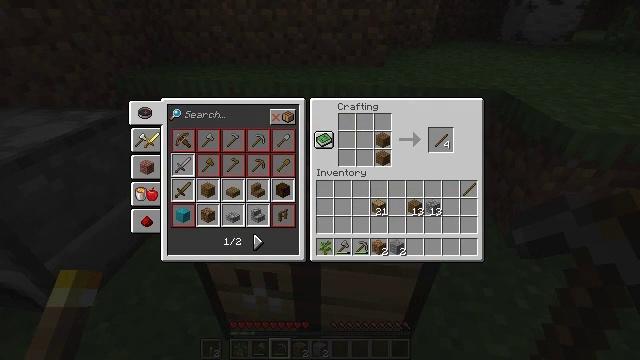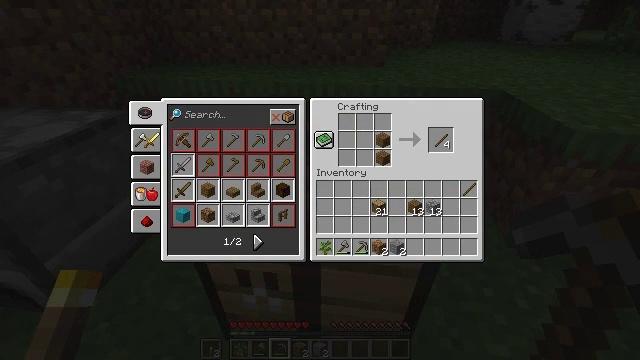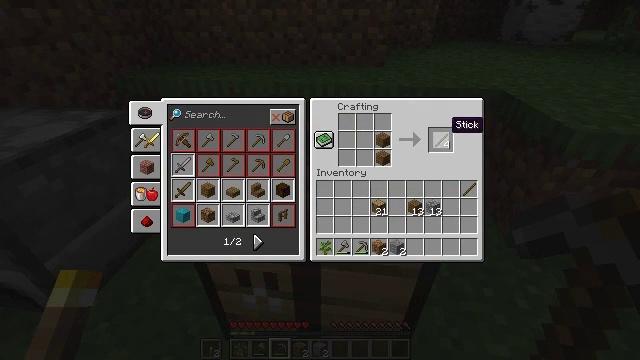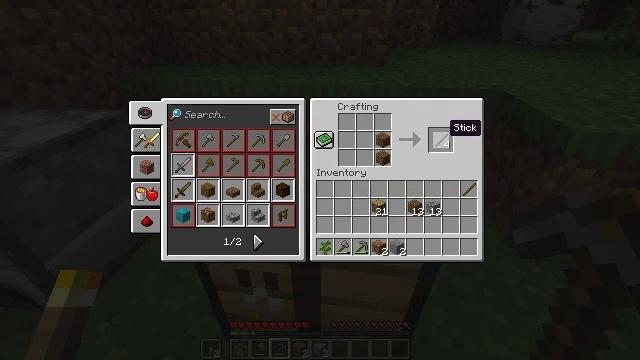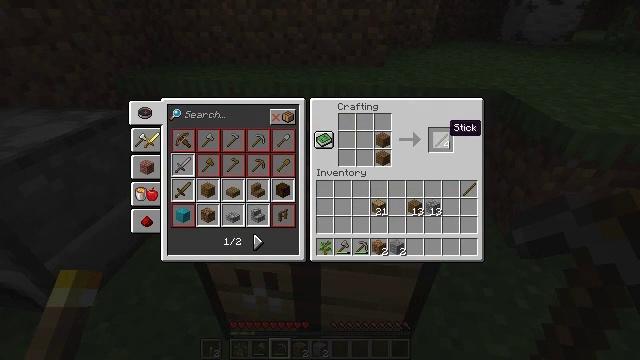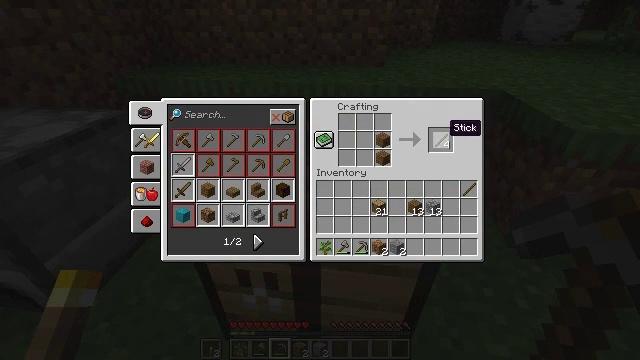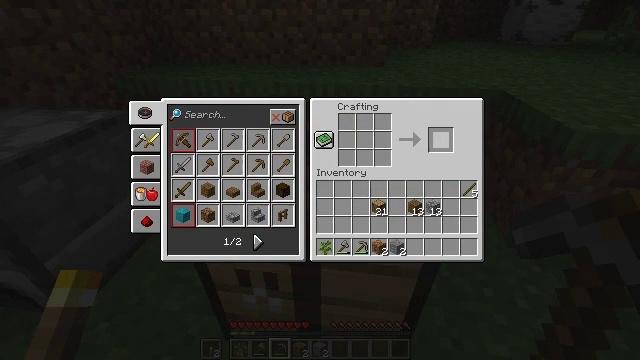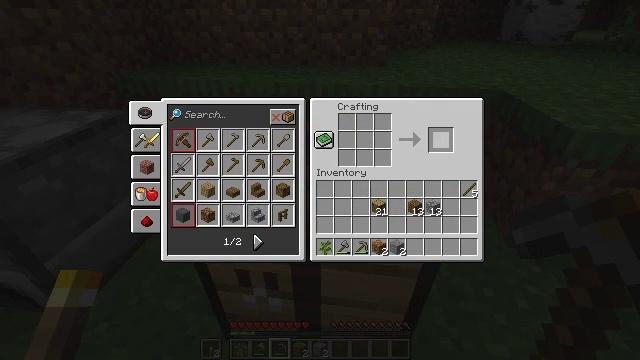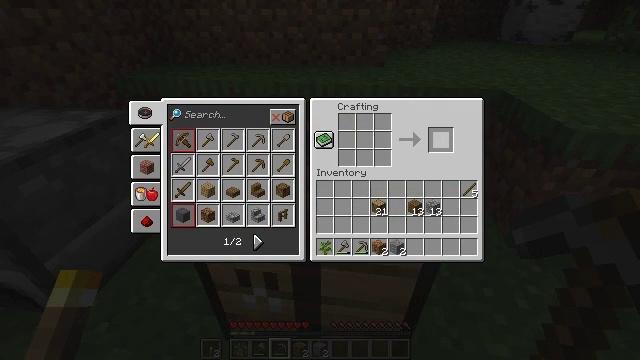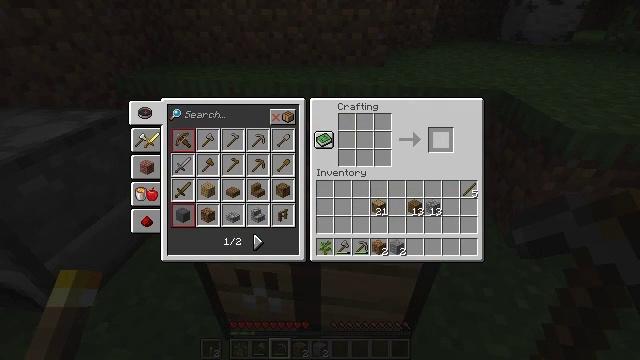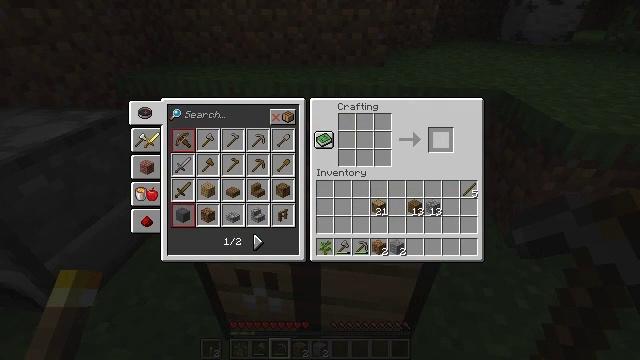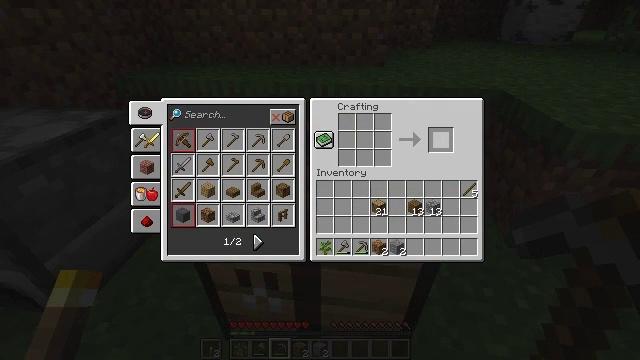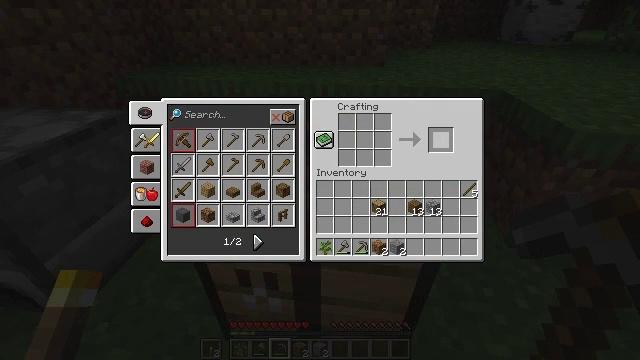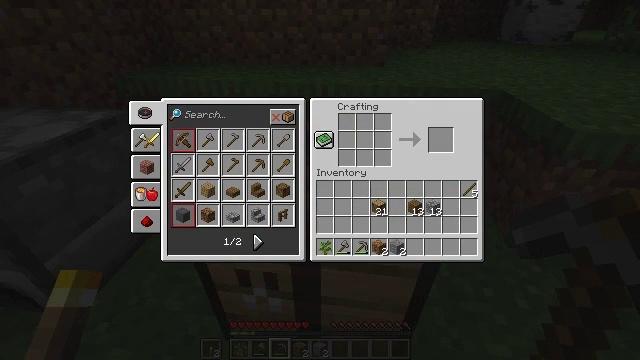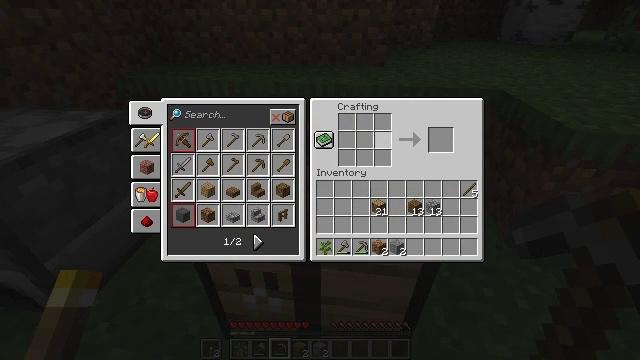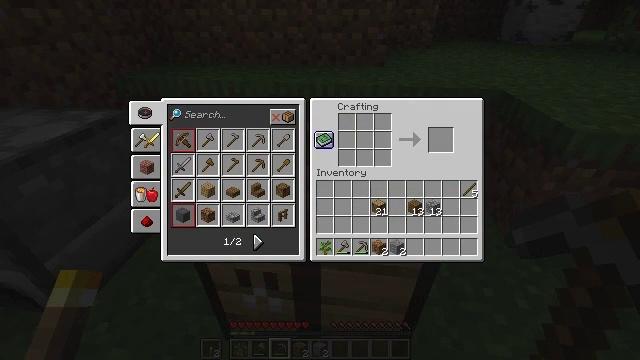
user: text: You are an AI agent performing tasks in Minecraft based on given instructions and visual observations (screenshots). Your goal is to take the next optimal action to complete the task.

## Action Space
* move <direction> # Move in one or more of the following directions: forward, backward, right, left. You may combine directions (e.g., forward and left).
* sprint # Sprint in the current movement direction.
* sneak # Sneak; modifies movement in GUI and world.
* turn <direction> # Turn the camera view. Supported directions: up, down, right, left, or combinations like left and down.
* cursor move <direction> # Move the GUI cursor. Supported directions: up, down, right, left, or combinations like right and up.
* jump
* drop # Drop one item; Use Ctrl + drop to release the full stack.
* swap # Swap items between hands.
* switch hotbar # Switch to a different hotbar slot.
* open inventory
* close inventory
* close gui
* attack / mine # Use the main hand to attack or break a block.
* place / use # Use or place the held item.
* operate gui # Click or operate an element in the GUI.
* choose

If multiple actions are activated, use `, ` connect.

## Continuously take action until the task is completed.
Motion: motion action
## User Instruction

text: Use the crafting grid to make sticks.
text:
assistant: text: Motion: sneak
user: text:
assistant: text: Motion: sneak
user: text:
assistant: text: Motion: sneak
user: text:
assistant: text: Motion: sneak
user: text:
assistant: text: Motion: sneak
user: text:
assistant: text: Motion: sneak, attack / mine
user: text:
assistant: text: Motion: sneak, attack / mine
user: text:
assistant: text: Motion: sneak, attack / mine
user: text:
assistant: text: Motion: sneak
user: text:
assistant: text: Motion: sneak
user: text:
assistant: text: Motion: sneak
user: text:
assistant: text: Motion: sneak
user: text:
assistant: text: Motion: sneak, turn left
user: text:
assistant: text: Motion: sneak, turn left
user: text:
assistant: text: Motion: sneak, turn left
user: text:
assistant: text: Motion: turn left
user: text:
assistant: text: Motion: no_op
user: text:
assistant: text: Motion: no_op
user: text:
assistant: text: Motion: no_op
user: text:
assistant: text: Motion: no_op
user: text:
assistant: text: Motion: no_op
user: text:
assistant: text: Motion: no_op
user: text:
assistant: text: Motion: no_op
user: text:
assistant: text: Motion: no_op
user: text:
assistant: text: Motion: no_op
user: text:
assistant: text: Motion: no_op
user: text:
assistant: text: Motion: no_op
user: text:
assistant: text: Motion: no_op
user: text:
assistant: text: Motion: no_op
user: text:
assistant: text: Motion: no_op